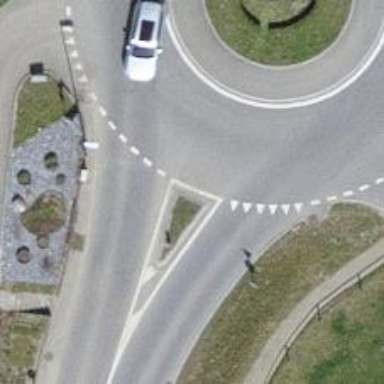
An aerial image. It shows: Road with "give way" sign.